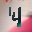
Label: 4